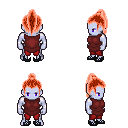
a pixel art fantasy rpg character, male body template, dark elf, purple skin, maroon tunic, red pants, red long topknot hairstyle, ghillies, four views (front, back, left, right), 2x2 character sprite sheet, small pixel art, hard edges, no anti-aliasing